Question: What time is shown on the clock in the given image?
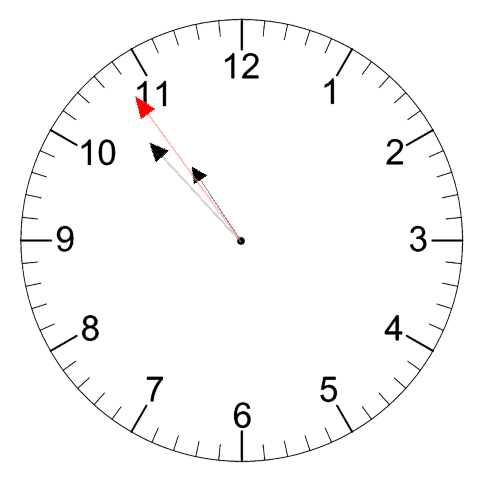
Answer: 10:52:54